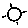
Label: sun